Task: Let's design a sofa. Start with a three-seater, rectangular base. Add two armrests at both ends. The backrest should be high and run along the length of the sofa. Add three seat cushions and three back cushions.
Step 513:
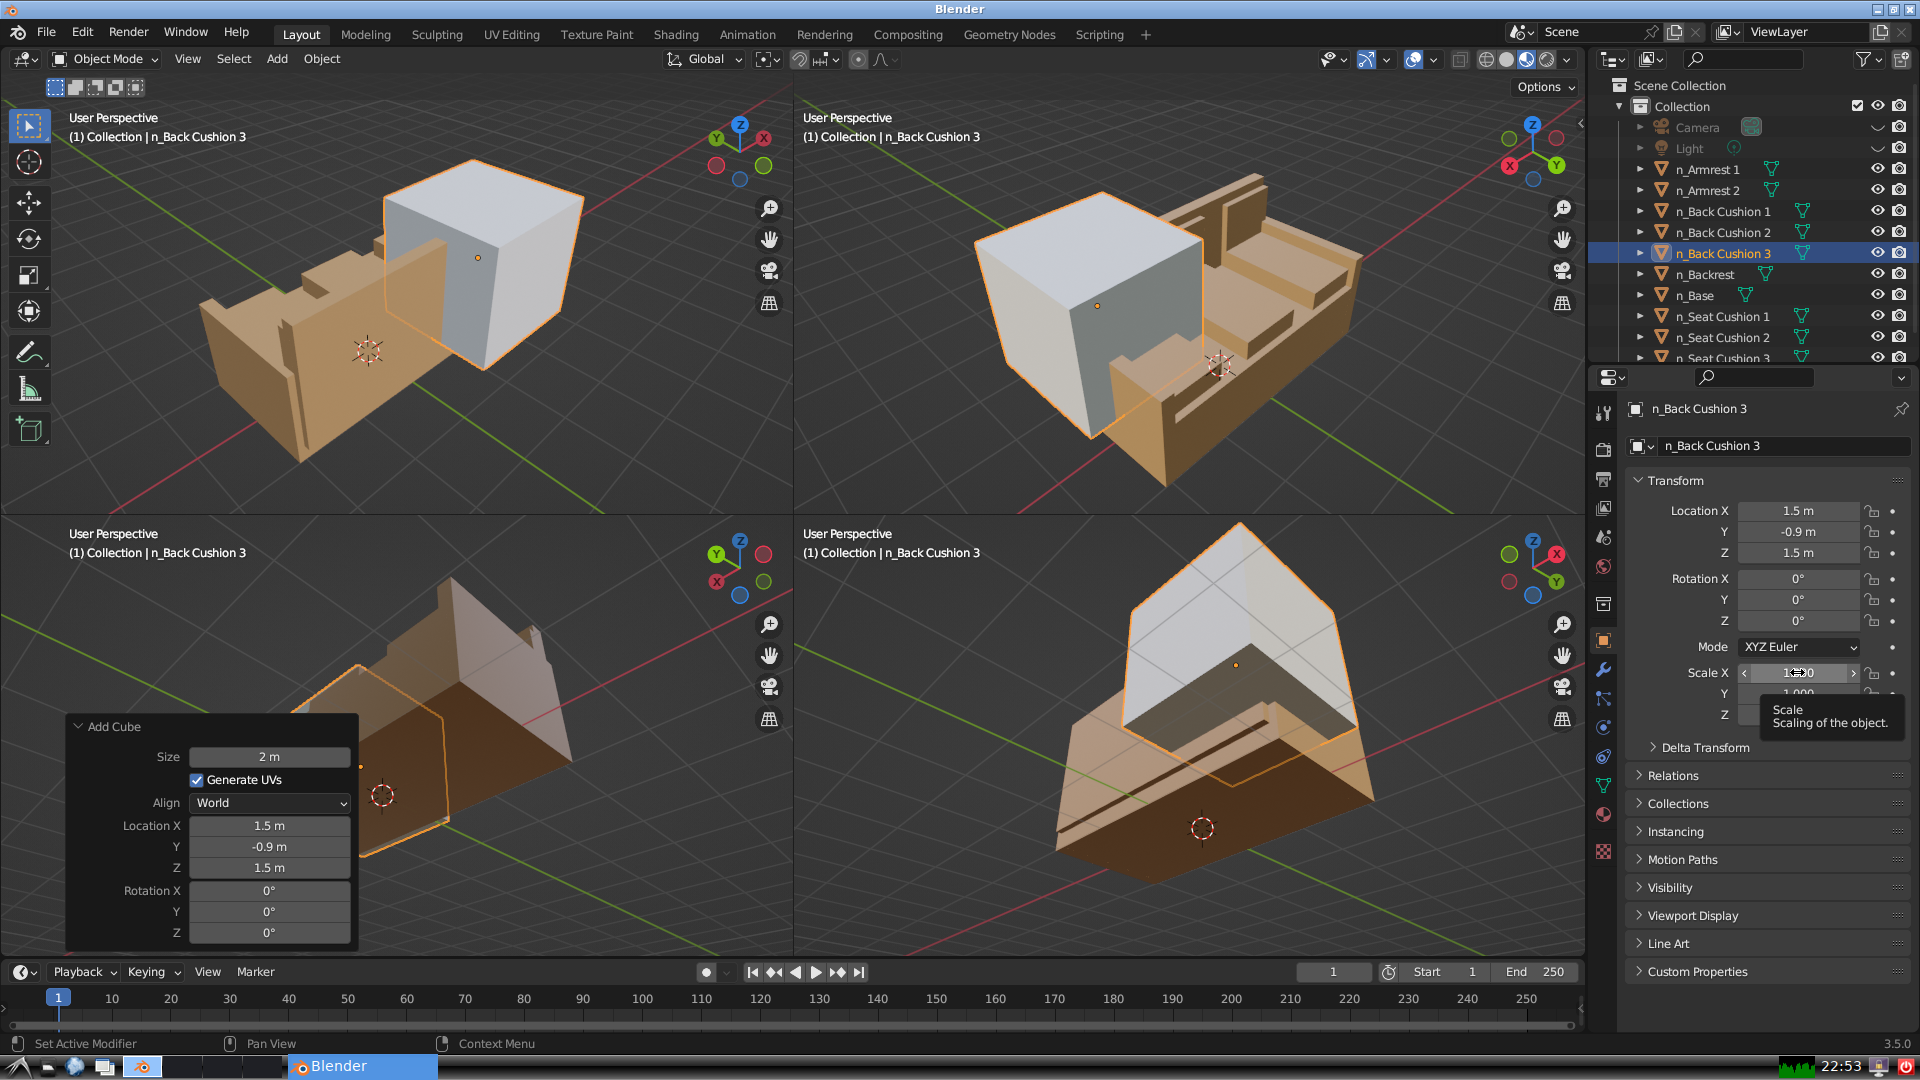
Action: click: no